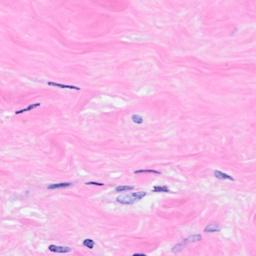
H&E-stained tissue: Breast